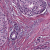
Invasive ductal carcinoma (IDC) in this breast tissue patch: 0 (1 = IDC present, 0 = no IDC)